Chest X-ray:
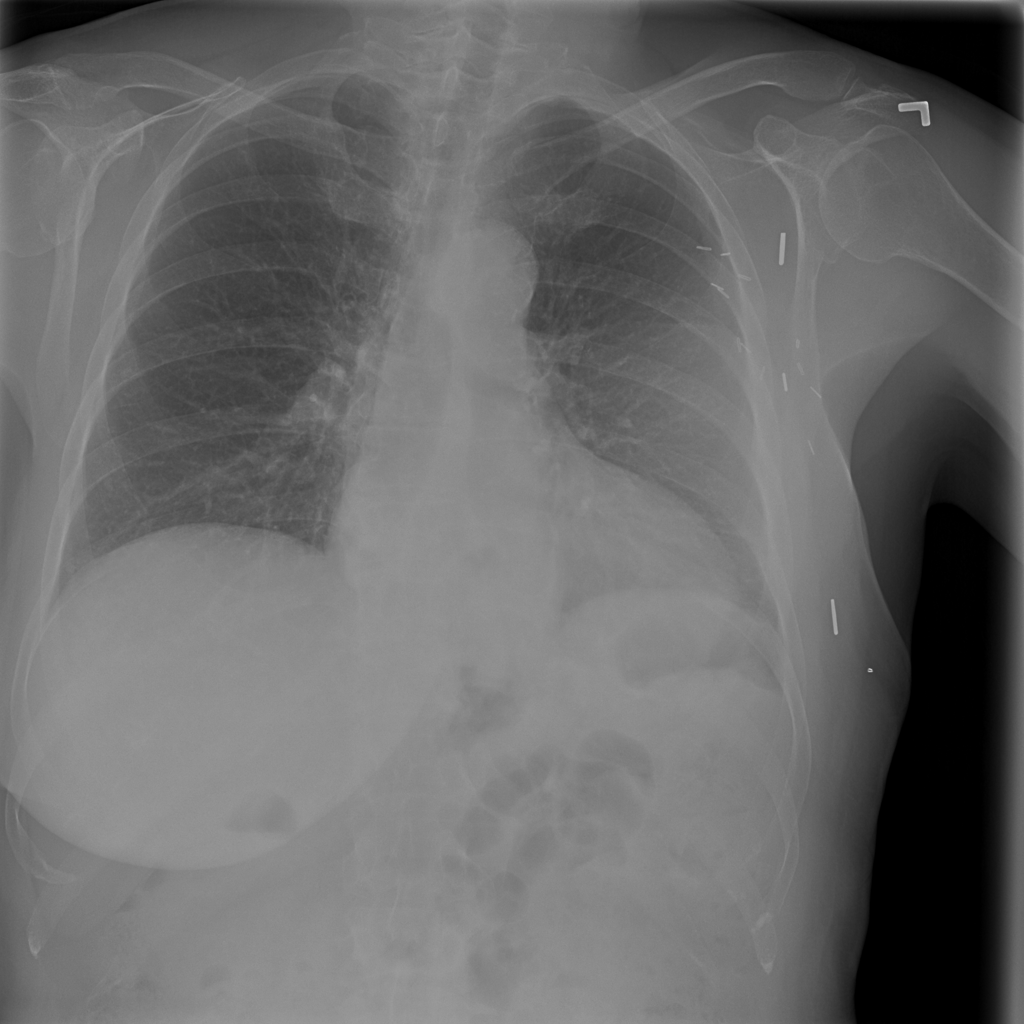
No abnormal finding: yes